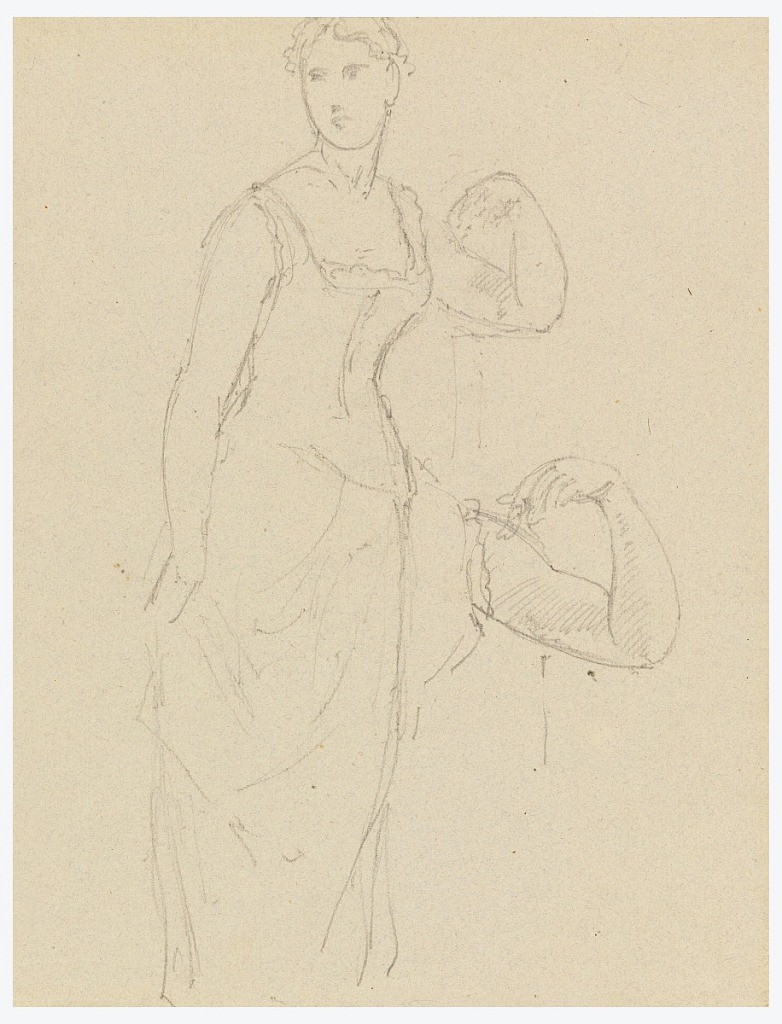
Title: Sketch for a Portrait of Bella Worsham
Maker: Daniel Huntington, American, 1816–1906
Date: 1878
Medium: Graphite on gray-pink paper
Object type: Drawing
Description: Standing woman, her left arm bent upwards, resting on a pedestal. She holds up her skirt in her right hand, and looks to the left. Left arm is repeated, lower right.